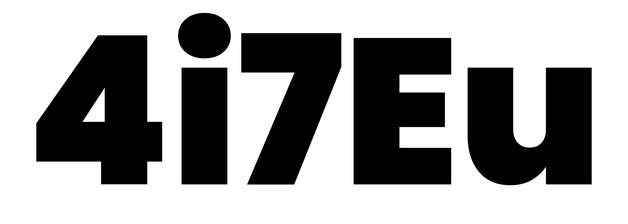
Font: Poppins-Black